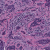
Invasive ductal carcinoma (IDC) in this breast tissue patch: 0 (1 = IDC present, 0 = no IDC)